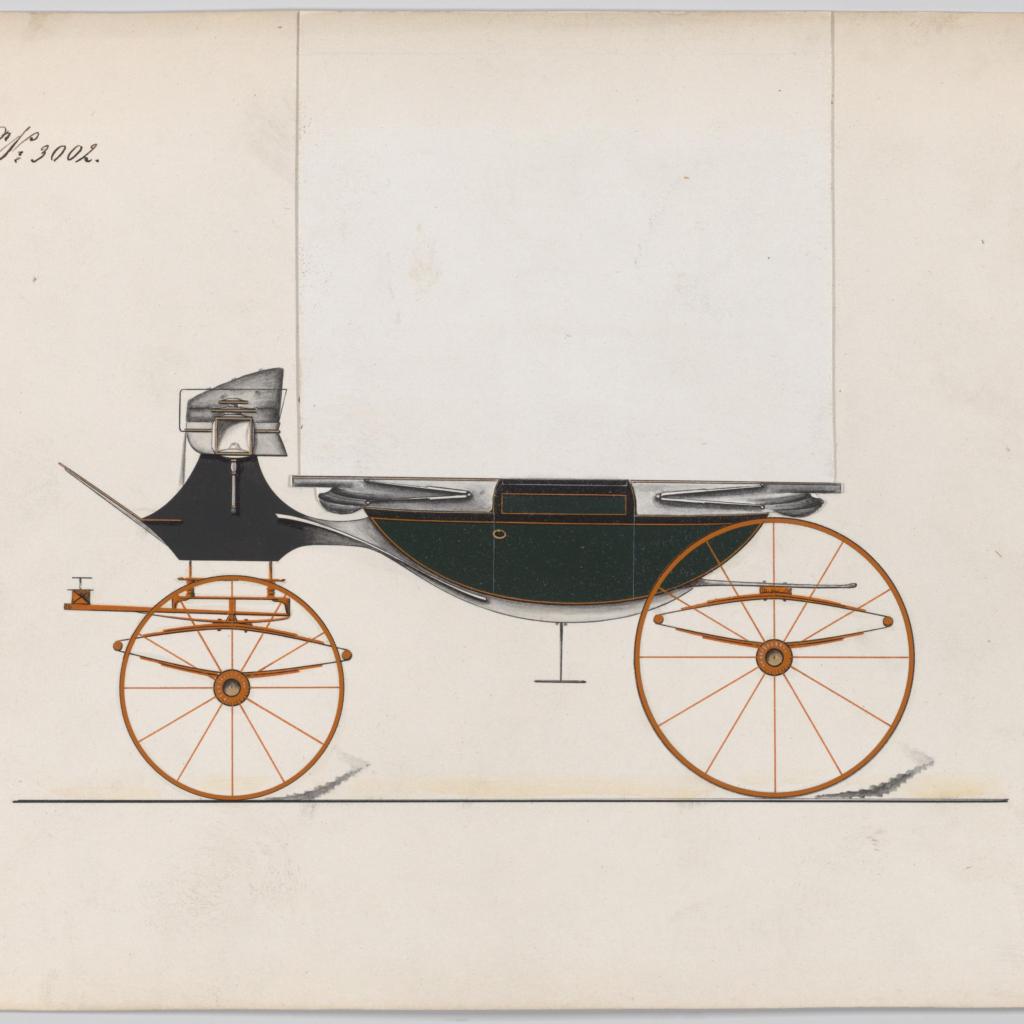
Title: Design for Landau, No. 3002
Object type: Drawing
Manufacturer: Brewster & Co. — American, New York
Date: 1874
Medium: Pen and black ink, watercolor and gouache with gum arabic and metallic ink
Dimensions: sheet: 7 1/16 x 9 7/8 in. (17.9 x 25.1 cm)
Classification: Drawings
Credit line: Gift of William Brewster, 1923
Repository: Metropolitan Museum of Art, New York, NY